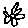
Label: flower